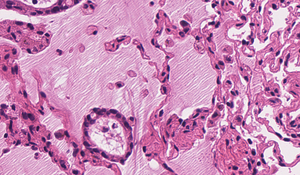
Tumor epithelial tissue: no
Tumor-associated stroma tissue: no
Normal tissue: yes